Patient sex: M
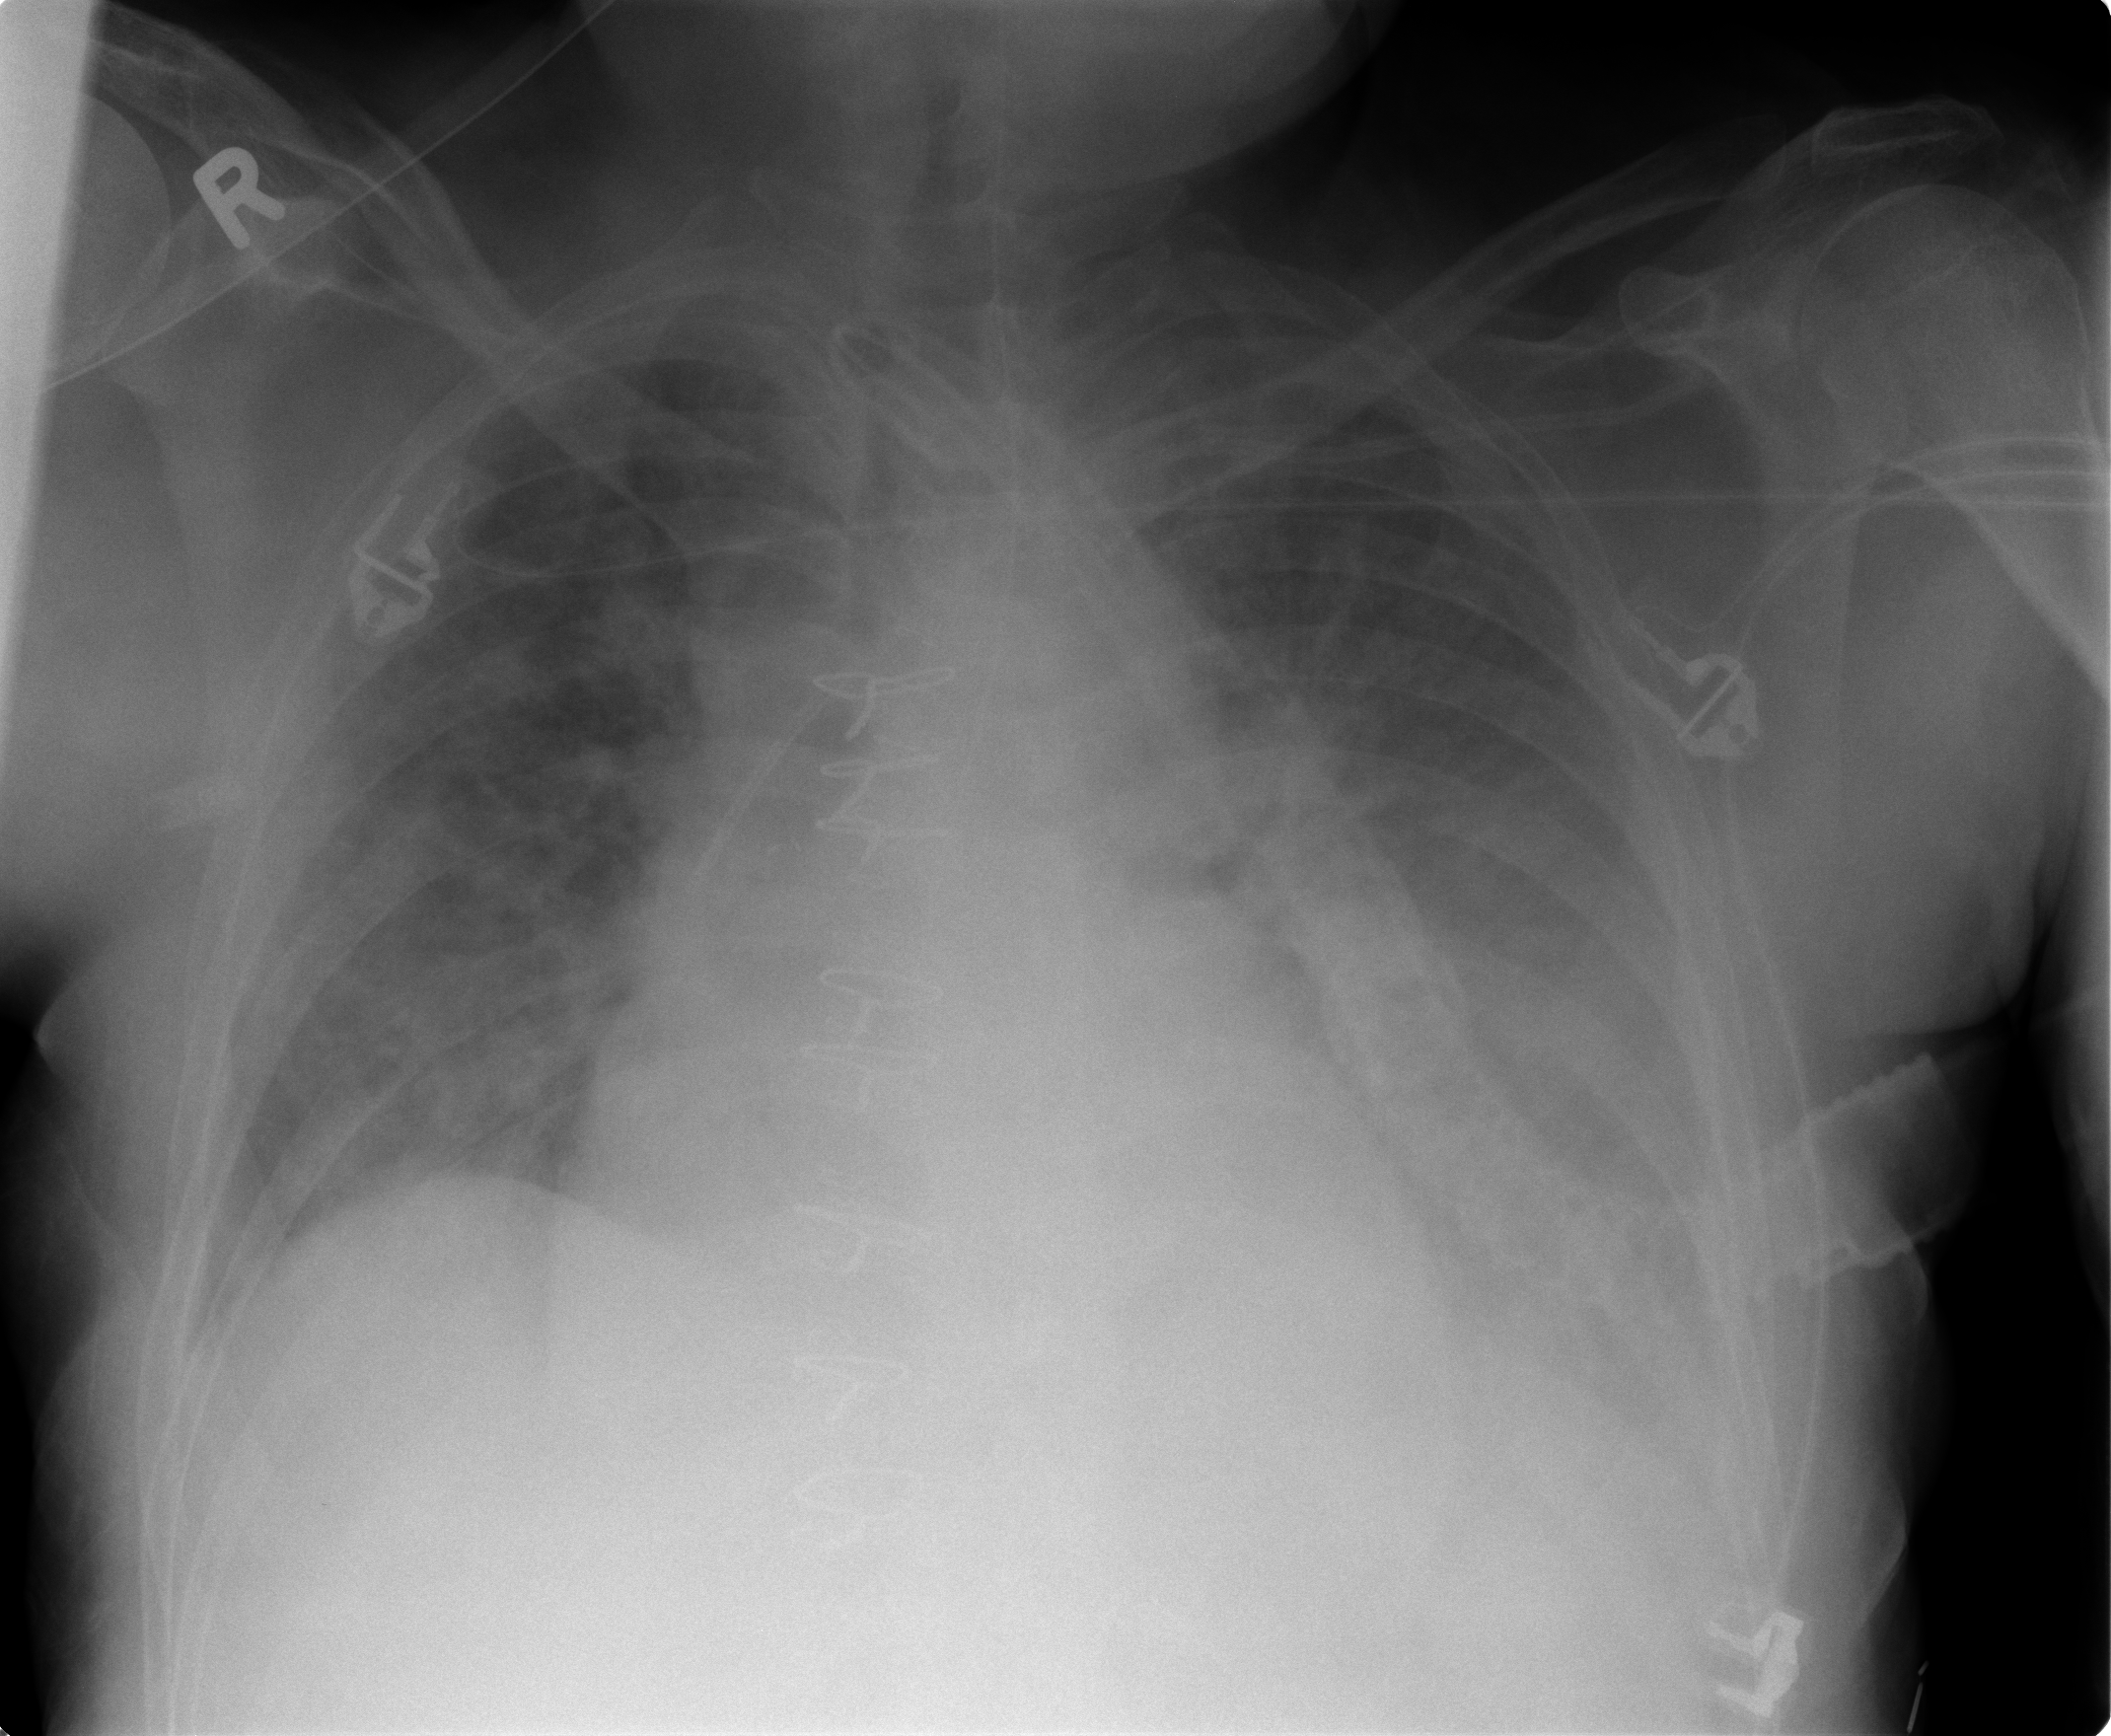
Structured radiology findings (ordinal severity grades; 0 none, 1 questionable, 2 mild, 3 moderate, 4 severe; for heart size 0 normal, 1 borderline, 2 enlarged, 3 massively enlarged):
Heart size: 2
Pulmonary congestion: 2
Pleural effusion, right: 0
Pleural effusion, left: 2
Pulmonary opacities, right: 4
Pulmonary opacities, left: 4
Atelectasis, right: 3
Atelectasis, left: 3